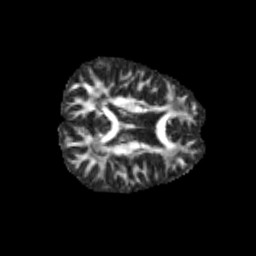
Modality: FA
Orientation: axial
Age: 11
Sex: male
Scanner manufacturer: siemens
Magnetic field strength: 3 T
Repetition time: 3.8 s
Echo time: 0.07 s